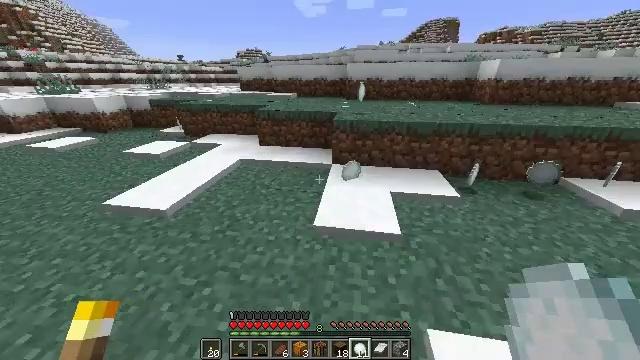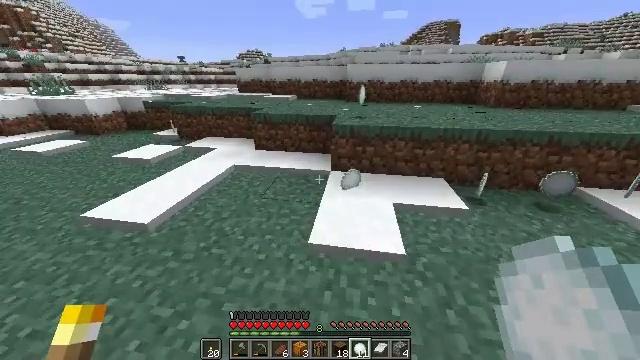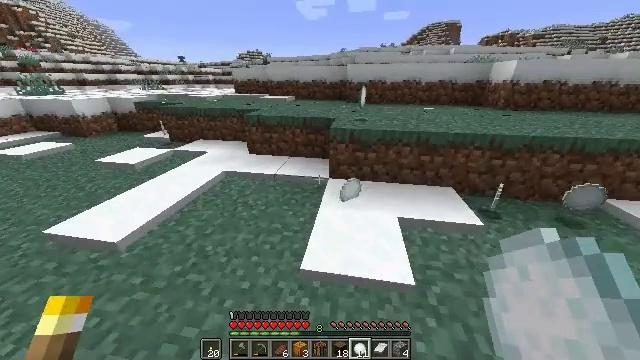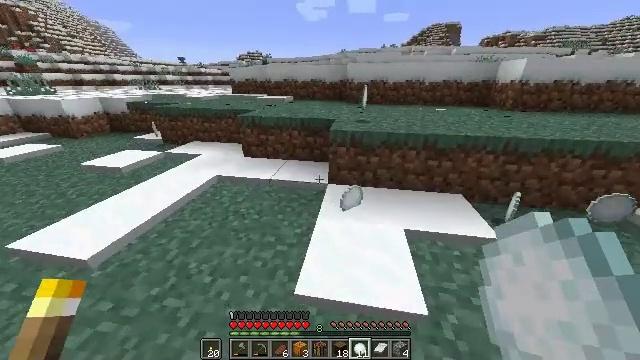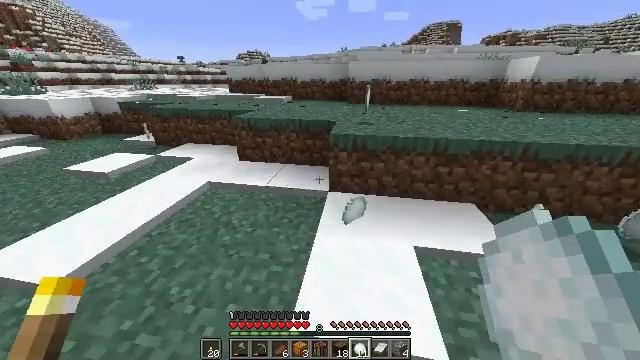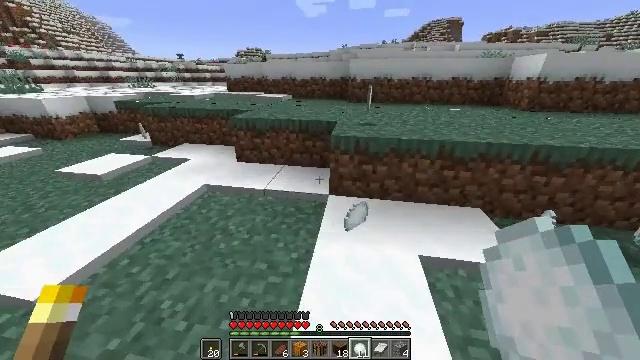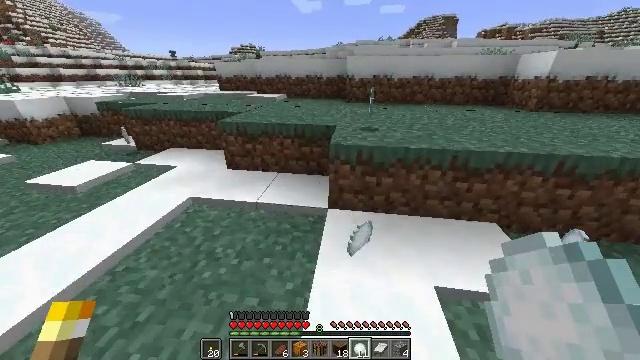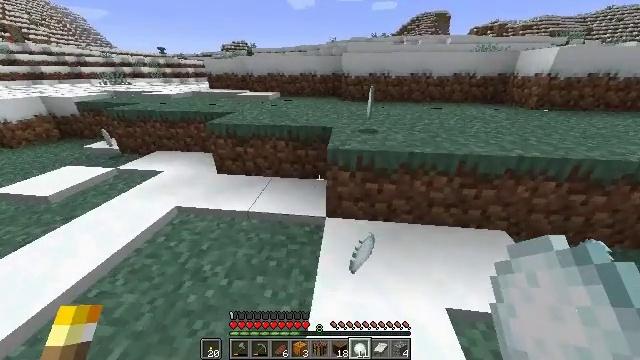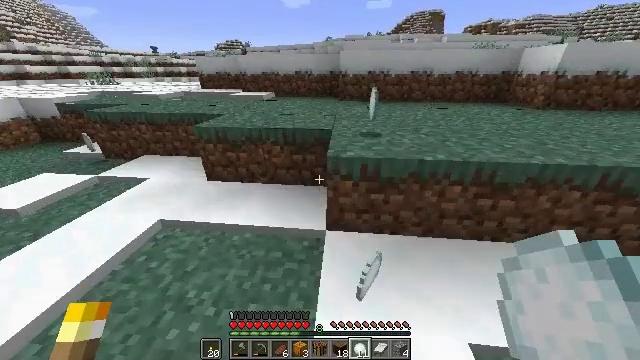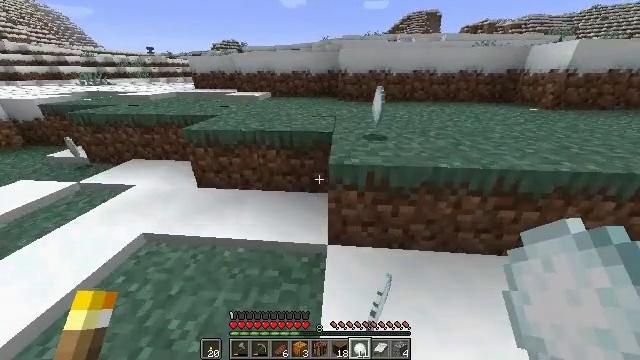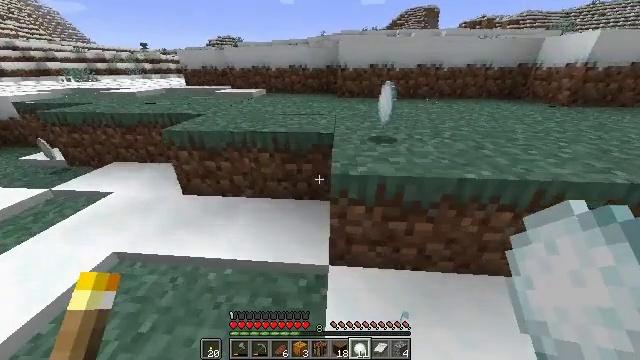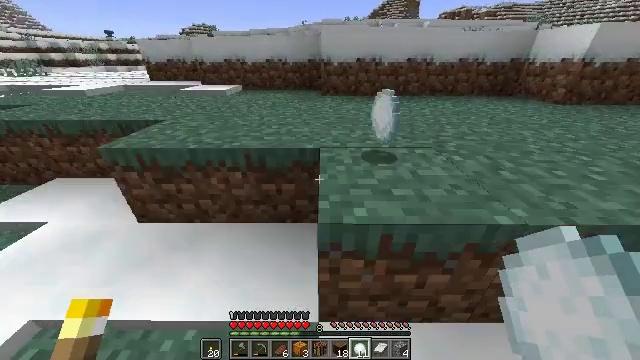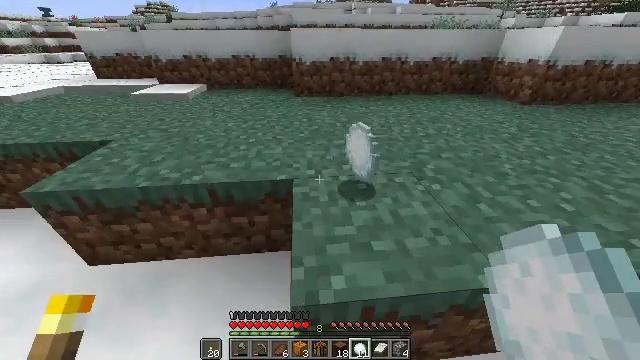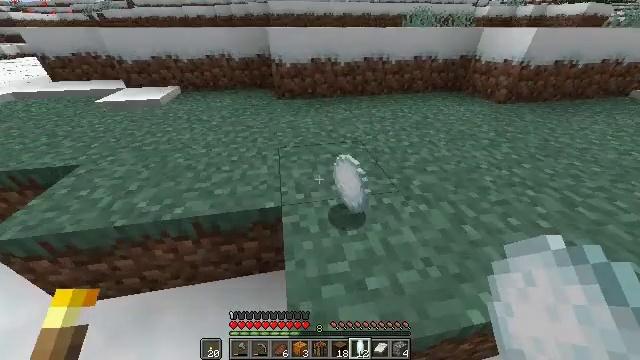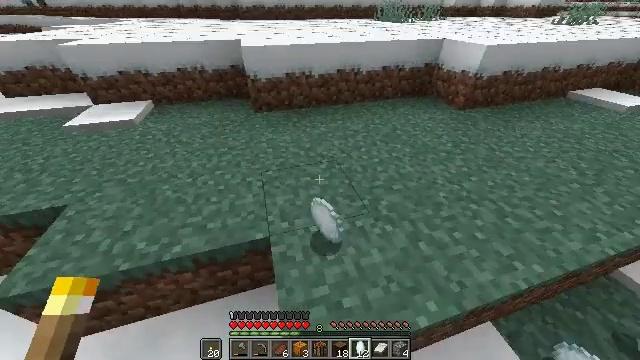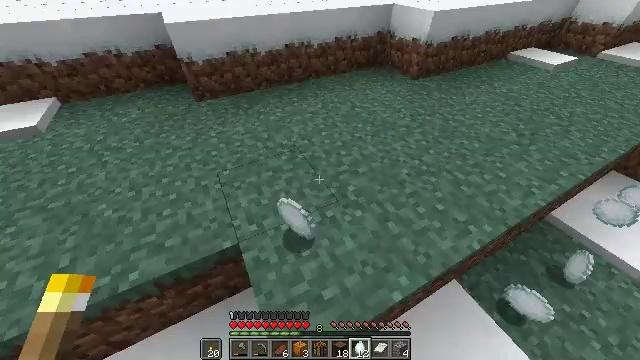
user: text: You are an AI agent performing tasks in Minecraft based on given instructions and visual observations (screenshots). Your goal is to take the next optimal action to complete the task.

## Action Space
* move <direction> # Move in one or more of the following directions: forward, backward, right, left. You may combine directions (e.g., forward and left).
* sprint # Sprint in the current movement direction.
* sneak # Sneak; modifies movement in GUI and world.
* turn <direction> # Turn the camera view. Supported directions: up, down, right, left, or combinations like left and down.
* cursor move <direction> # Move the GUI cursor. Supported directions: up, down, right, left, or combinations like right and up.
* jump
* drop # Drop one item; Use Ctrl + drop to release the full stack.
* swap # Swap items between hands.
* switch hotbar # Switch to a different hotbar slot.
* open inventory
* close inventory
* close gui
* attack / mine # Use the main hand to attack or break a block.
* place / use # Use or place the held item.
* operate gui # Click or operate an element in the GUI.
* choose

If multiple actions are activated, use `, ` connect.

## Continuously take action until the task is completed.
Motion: motion action
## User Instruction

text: Create a snow block using snowballs.
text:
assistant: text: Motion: move forward, sprint
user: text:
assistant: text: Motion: move forward, sprint
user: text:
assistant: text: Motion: move forward, sprint
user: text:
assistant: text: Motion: move forward, sprint
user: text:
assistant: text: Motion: move forward, sprint
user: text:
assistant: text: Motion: move forward, sprint, turn right
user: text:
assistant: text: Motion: move forward, sprint, turn right
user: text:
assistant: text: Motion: move forward, sprint, turn right
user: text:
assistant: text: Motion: move forward, sprint
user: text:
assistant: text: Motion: move forward, sprint
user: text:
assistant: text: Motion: move forward, sprint, turn right and down
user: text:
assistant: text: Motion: move forward, sprint, turn right and down, jump
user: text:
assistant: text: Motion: move forward, sprint, turn right and down, jump
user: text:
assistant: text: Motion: move forward, sprint, turn right and down, jump
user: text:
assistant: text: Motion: move forward, sprint, turn right and down
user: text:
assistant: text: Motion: move forward and move right, sprint, turn right and down
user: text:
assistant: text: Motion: move forward and move right, sprint, turn right and down
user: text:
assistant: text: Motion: move forward and move right, sprint, turn right
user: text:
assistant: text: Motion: move forward and move right, sprint, turn right
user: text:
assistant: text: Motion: move forward and move right, sprint, turn right
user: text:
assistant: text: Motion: move forward and move right, sprint
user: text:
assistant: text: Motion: move forward and move right, sprint
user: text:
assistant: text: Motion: move forward and move right, sprint
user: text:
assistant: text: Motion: move forward and move right, sprint, turn left
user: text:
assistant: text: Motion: move forward, sprint, turn left and up
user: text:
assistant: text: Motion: move forward, sprint, turn left and up
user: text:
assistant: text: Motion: move forward, sprint, turn left and up
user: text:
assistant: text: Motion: move forward, sprint, turn left and up
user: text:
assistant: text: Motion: move forward and move left, sprint, turn left and up
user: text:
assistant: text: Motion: move forward and move left, sprint, turn right and up